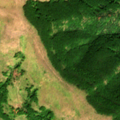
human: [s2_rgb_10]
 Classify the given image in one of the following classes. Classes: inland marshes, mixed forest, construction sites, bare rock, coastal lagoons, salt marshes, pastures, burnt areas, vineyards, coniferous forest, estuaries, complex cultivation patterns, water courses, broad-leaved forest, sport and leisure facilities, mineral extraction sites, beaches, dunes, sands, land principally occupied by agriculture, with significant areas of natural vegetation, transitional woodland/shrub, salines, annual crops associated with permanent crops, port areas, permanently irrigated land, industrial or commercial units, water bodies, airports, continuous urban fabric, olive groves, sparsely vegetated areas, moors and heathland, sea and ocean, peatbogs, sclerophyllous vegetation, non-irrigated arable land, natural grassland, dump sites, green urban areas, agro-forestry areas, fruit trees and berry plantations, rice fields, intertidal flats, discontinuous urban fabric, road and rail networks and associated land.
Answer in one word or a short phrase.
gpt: pastures, land principally occupied by agriculture, with significant areas of natural vegetation, broad-leaved forest, natural grassland, transitional woodland/shrub